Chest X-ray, PA view. Patient: 42 years old, sex F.
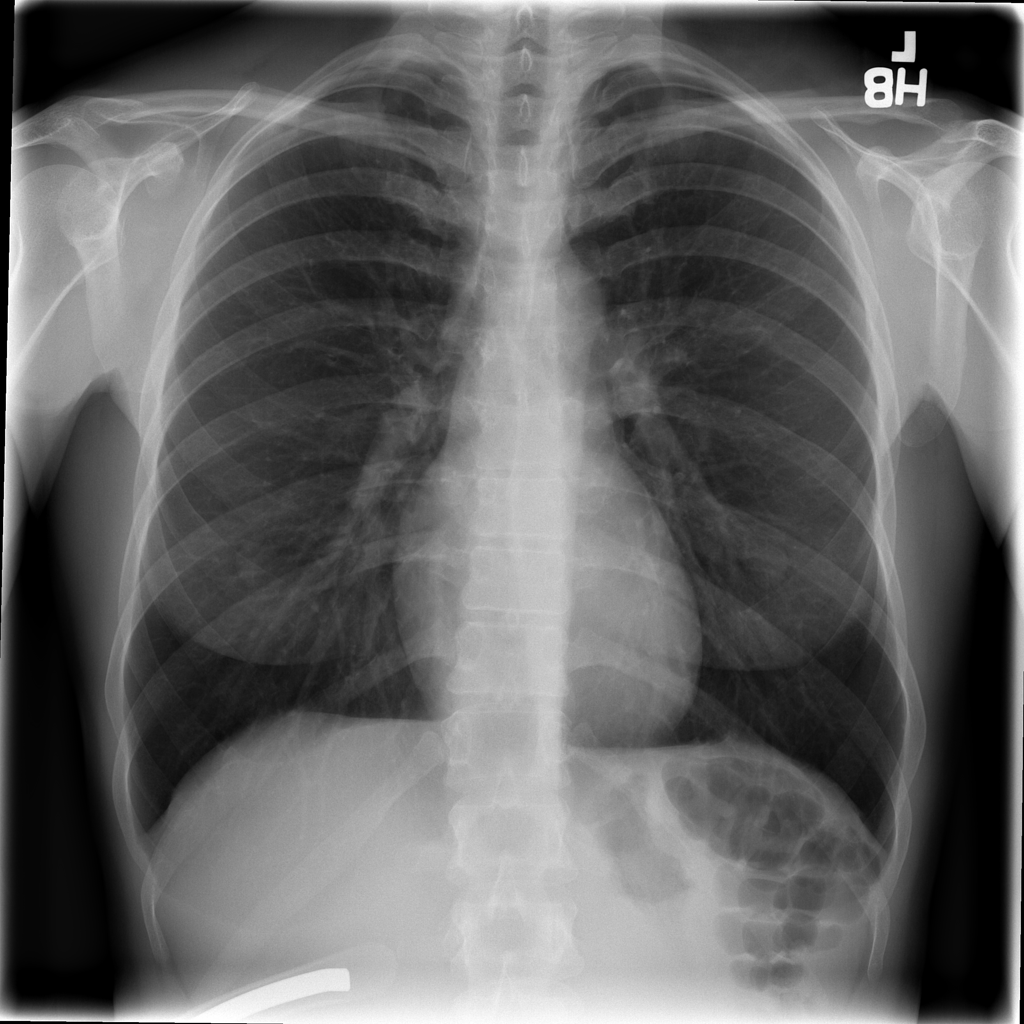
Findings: No Finding